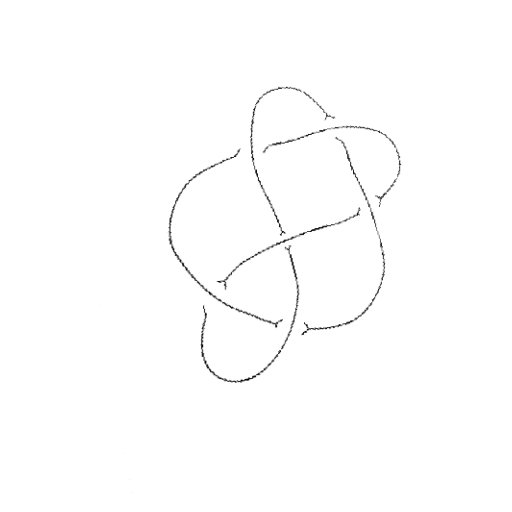
Crossing number: 6